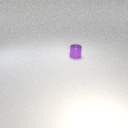
small purple metal cylinder